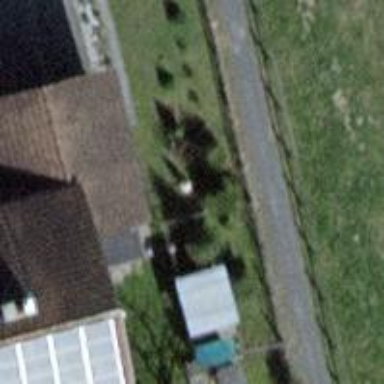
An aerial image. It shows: Garage.